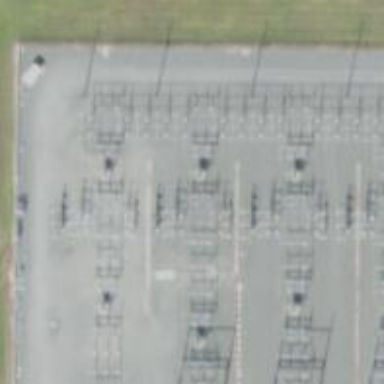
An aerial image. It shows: Switch for power supply.